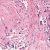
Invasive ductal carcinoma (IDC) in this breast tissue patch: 1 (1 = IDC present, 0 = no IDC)